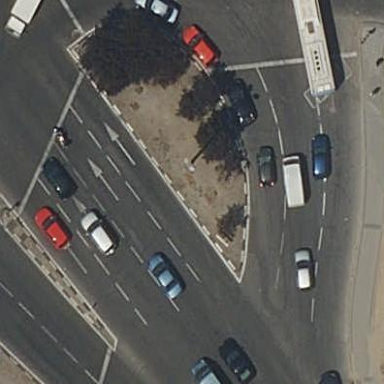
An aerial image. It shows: Kerb barrier with traffic calming island.